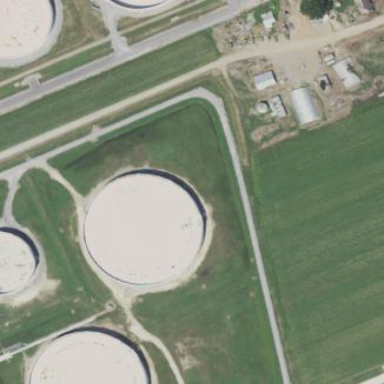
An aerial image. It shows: Storage tank created as man-made structure.